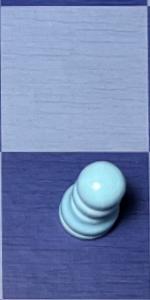
Label: Pawn_White